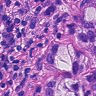
Metastatic tissue present: yes